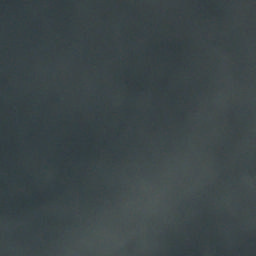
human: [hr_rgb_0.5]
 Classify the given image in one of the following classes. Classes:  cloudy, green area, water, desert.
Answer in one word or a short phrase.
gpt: cloudy